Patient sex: M
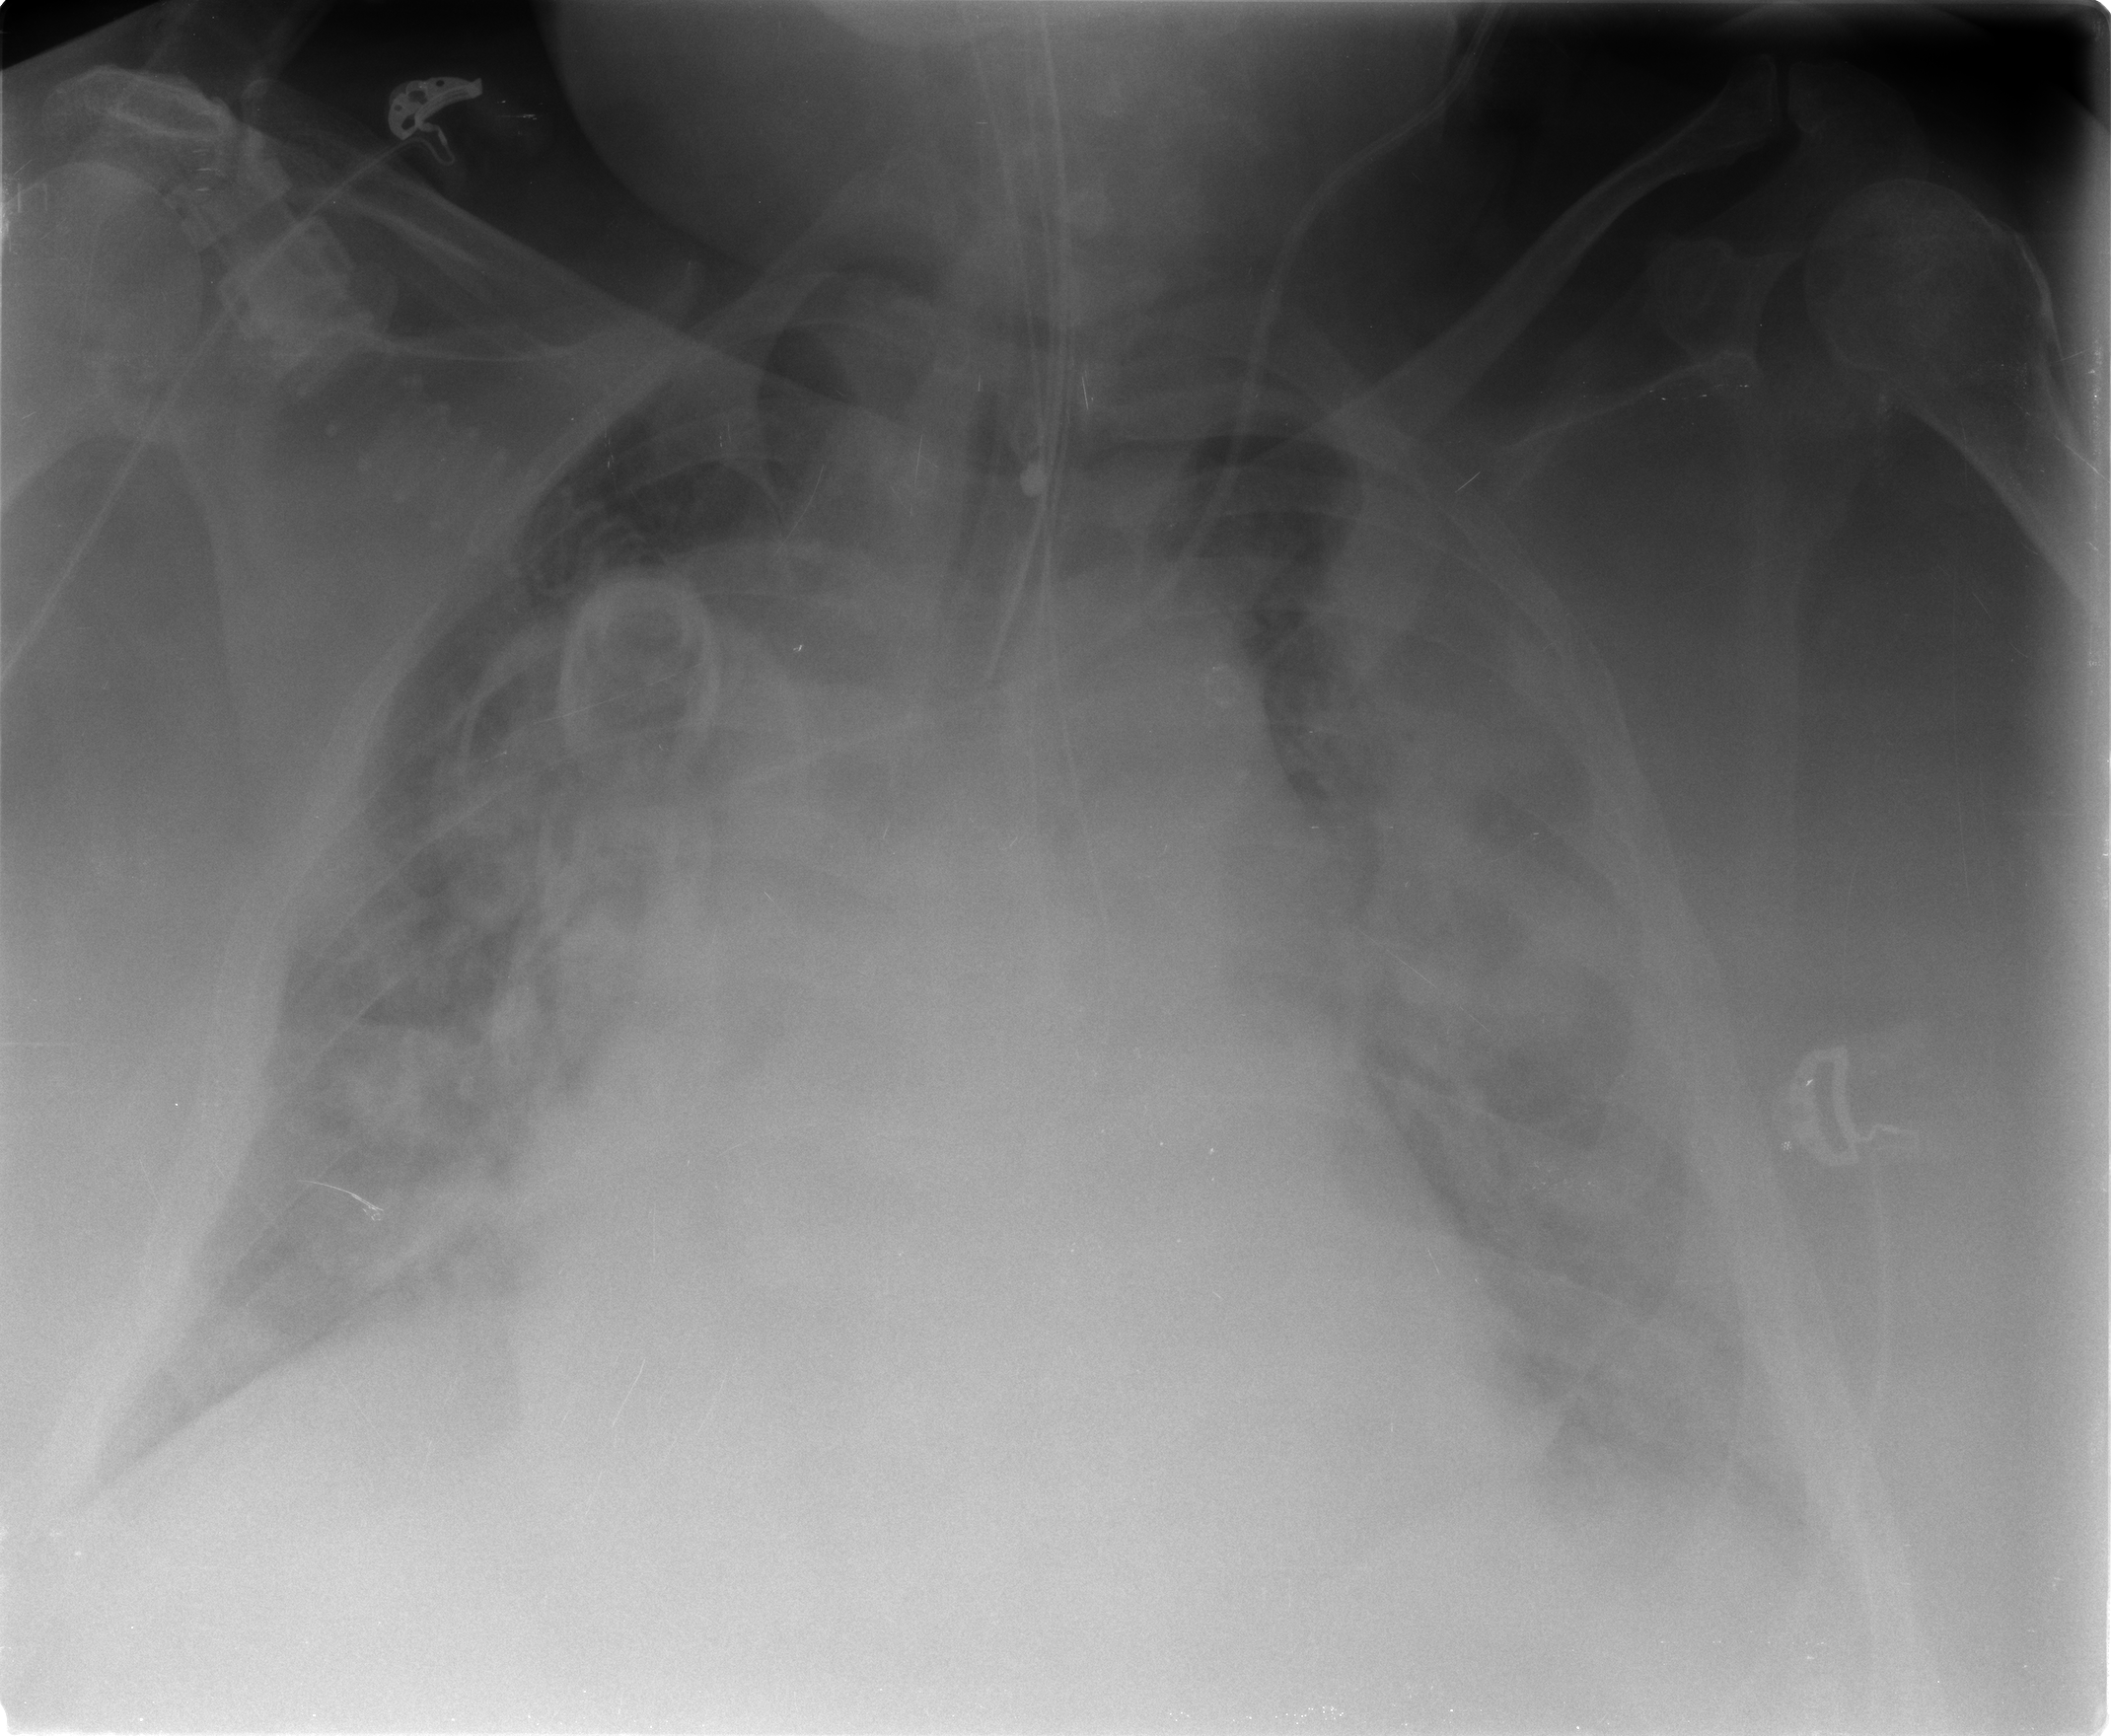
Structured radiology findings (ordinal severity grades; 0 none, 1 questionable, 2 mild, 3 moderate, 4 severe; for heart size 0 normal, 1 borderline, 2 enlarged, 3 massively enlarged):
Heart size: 2
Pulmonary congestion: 2
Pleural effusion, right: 1
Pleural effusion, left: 2
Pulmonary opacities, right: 2
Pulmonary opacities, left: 3
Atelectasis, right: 3
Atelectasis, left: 3